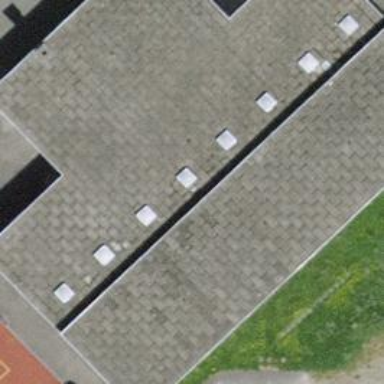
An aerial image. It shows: School.